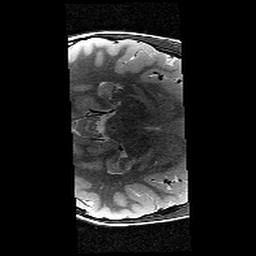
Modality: T2w
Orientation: axial
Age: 11
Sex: male
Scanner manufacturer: siemens
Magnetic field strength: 3 T
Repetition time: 9.23 s
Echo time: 0.067 s